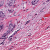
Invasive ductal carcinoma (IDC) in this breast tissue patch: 0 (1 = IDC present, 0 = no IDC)